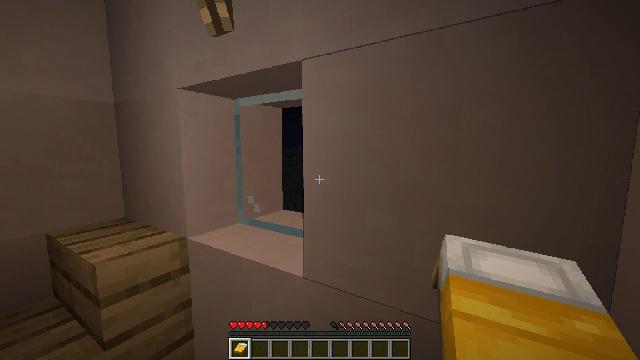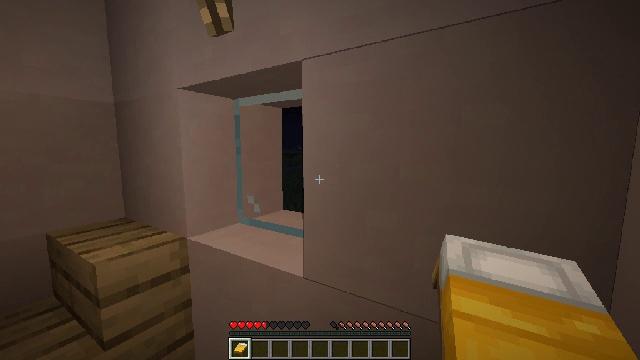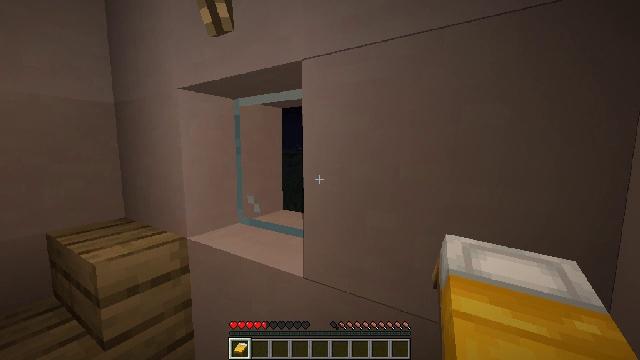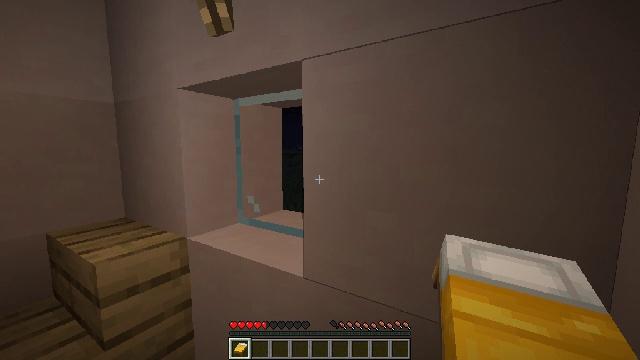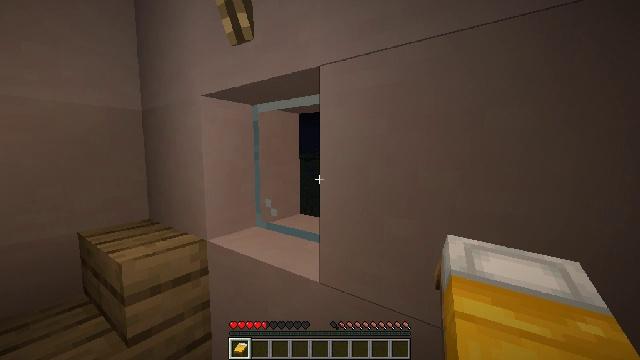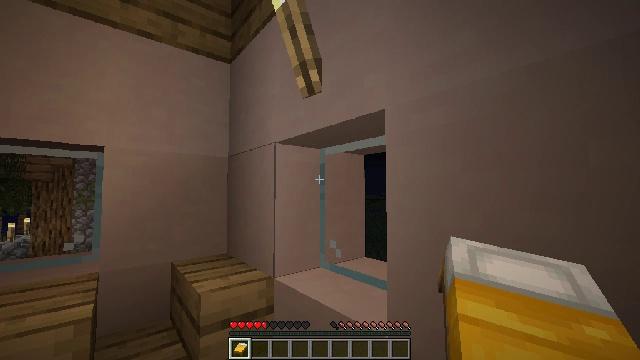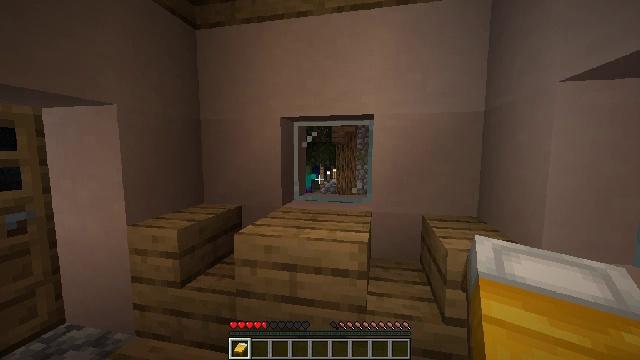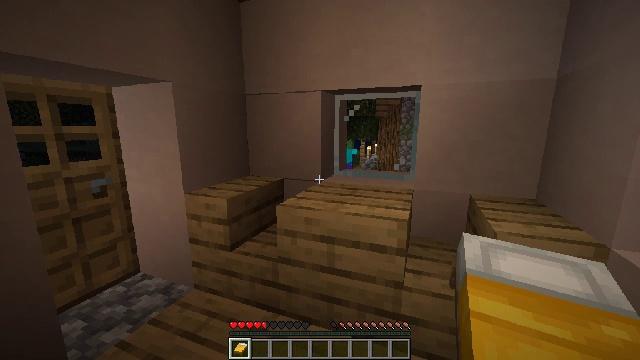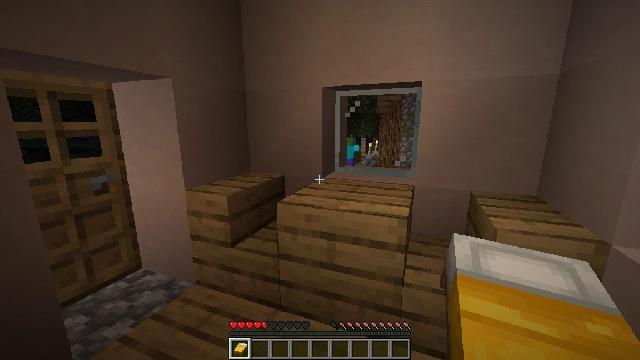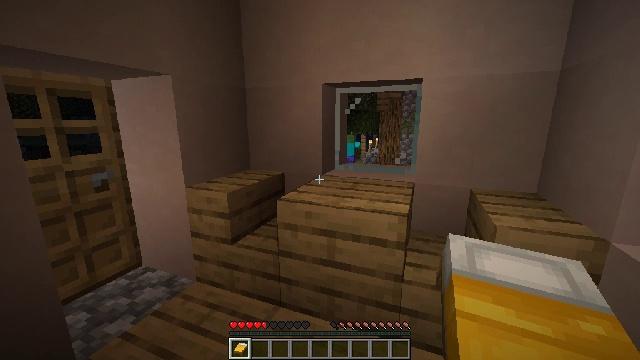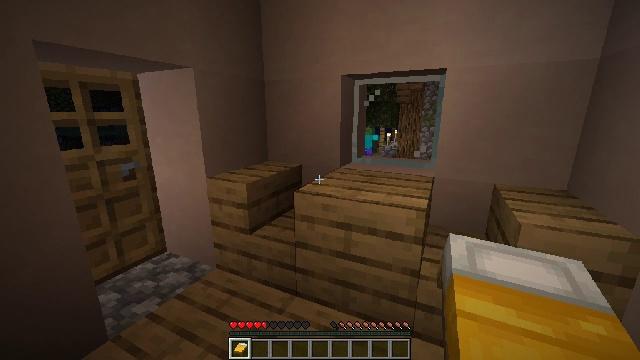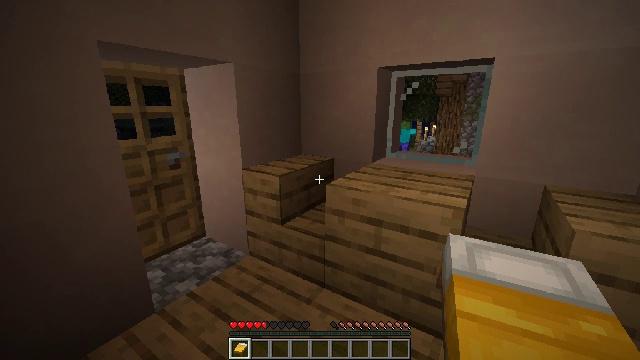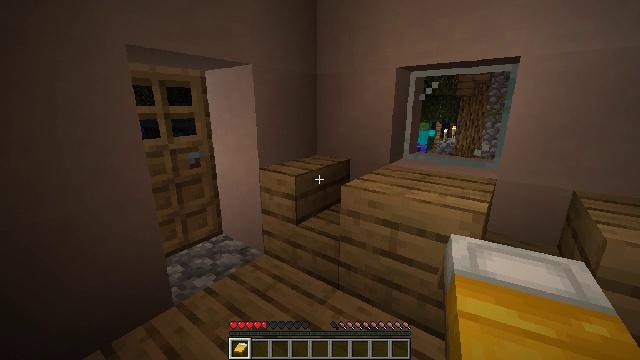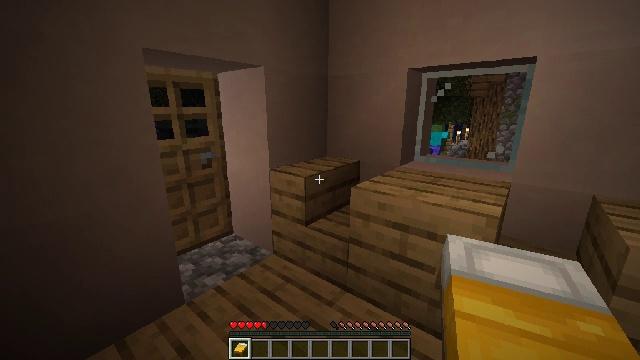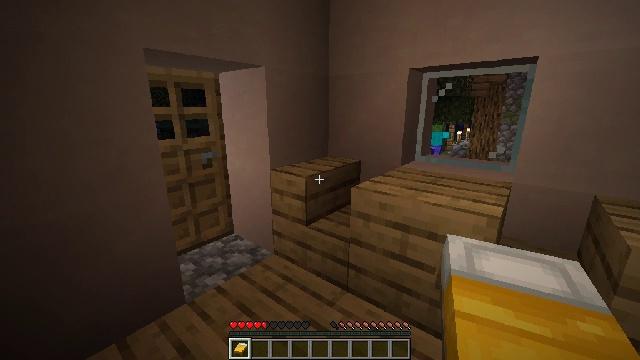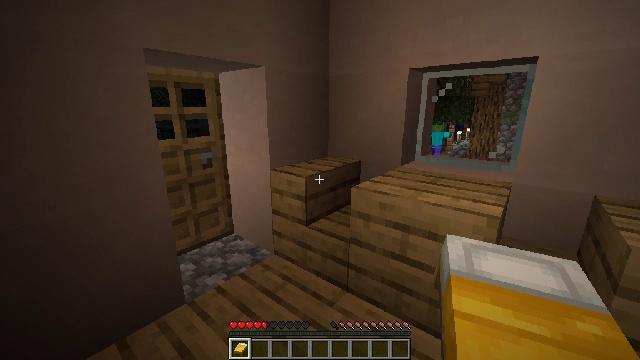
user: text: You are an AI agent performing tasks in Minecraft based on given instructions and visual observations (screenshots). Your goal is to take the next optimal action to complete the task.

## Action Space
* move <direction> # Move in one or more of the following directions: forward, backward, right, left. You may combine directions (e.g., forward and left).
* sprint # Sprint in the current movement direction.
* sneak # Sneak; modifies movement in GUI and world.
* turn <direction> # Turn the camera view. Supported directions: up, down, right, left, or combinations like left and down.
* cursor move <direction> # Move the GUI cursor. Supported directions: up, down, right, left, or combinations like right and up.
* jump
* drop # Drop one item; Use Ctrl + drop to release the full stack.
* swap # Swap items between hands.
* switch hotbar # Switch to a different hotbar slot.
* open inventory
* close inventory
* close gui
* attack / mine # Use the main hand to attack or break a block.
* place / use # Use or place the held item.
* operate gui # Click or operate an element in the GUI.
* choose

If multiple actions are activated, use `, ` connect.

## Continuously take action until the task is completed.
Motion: motion action
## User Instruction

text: Remove a yellow bed from the inventory.
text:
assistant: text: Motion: no_op
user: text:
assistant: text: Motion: no_op
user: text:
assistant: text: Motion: no_op
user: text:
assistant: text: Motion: turn left and up
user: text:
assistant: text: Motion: turn left and up
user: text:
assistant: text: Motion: turn left and down
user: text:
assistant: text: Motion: turn left and down
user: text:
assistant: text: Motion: no_op
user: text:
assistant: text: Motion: no_op
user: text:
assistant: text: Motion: turn left and down
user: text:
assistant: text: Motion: turn left and down
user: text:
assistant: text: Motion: turn left
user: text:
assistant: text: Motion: turn left
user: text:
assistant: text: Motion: no_op
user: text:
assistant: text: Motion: no_op
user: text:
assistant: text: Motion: turn right and up
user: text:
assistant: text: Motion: turn right and up
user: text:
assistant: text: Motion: turn right
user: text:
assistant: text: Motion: no_op
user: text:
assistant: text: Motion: no_op
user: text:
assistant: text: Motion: drop
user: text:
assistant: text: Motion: drop
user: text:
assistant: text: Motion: drop
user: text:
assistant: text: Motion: drop
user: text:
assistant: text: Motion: drop
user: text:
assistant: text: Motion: drop
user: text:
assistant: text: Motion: drop